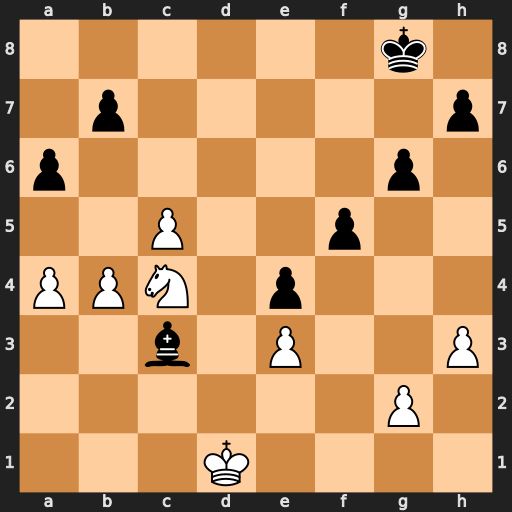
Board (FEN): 6k1/1p5p/p5p1/2P2p2/PPN1p3/2b1P2P/6P1/3K4
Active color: w
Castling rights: -
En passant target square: -
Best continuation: b5 axb5 axb5